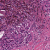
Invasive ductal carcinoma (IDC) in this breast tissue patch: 0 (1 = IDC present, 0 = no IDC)